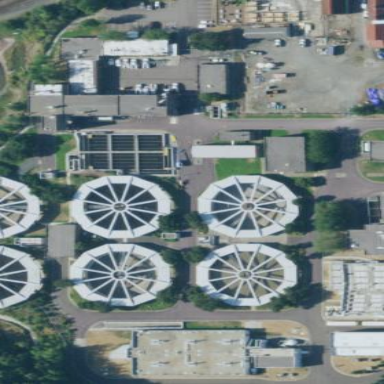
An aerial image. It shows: Wastewater plant.